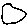
Label: circle